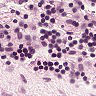
Metastatic tissue present: no